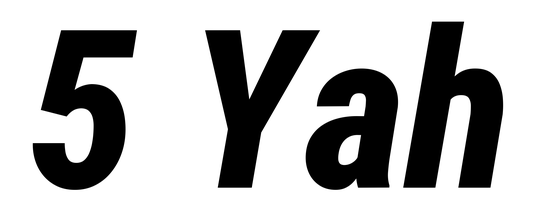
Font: Roboto-Italic_Condensed_ExtraBold_Italic